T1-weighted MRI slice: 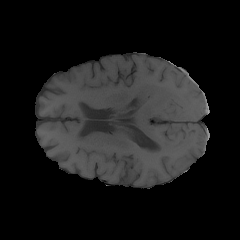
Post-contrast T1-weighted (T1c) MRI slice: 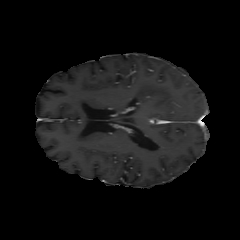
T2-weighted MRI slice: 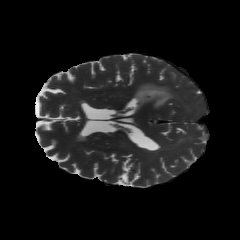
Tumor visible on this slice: yes